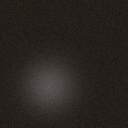
Screen state: off